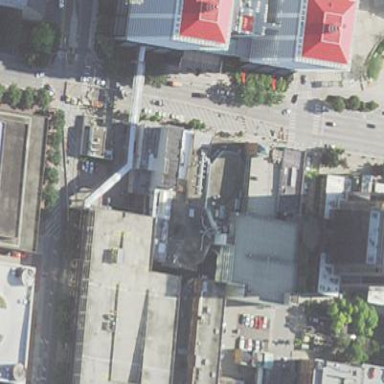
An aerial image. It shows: There is theatre building.